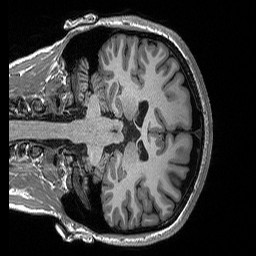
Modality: T1w
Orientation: coronal
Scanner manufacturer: siemens
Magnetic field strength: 3 T
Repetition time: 2.3 s
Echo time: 0.00288 s